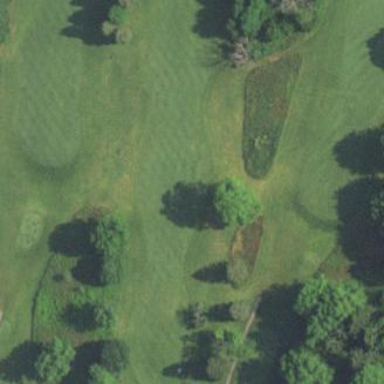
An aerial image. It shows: Grassy area designated as golf fairway.